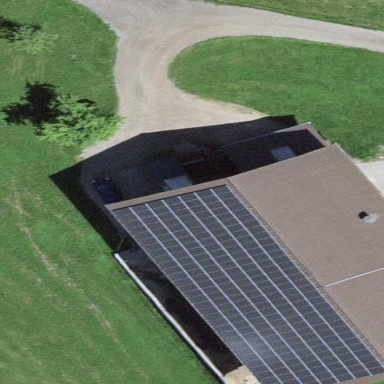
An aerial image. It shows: Solar power generator utilizing photovoltaic technology with solar photovoltaic panels.